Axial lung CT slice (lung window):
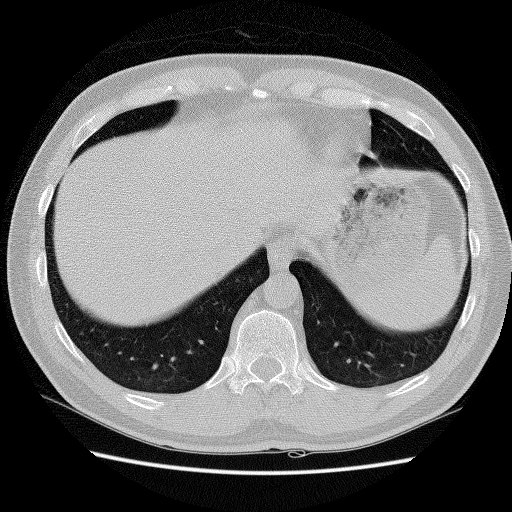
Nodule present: no